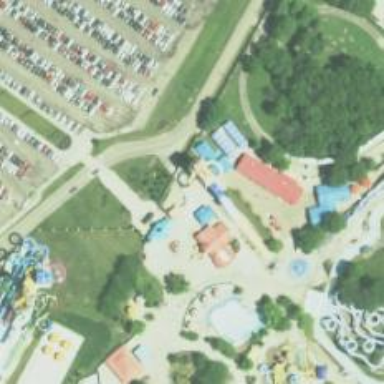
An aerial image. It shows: Bridge leading to water slide attraction.